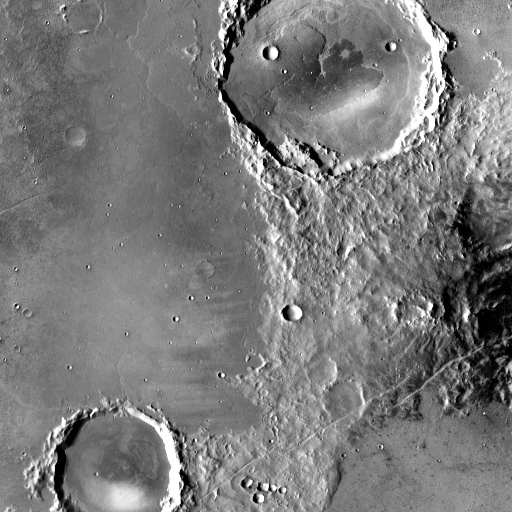
Crater classes present: Background, Other, Buried, Secondary